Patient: sex M, age 69
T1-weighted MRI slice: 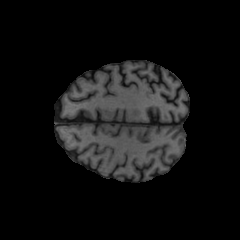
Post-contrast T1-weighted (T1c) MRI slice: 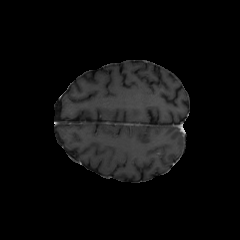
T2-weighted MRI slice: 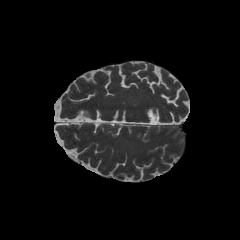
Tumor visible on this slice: no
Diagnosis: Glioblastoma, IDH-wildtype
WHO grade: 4